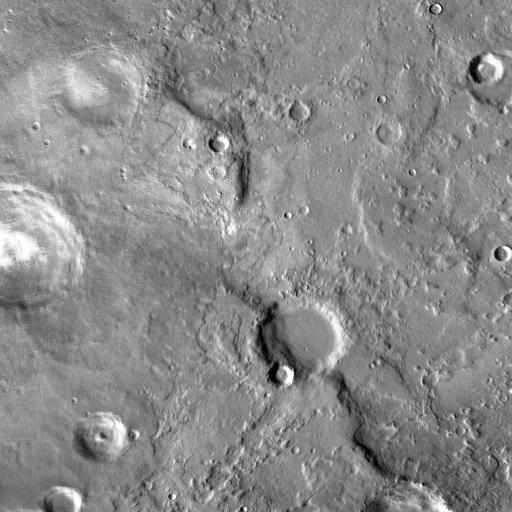
Crater classes present: Background, Other, Layered, Buried, Secondary